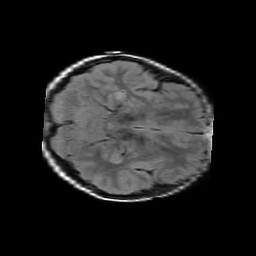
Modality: FLAIR
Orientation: axial
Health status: ill
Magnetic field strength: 3 T